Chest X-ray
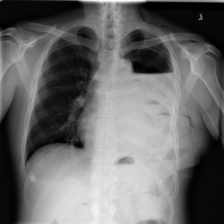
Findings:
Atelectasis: negative
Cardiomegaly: negative
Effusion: negative
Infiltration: negative
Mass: negative
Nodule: negative
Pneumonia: negative
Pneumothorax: negative
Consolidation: negative
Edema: negative
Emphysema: negative
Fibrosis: negative
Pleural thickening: negative
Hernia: negative